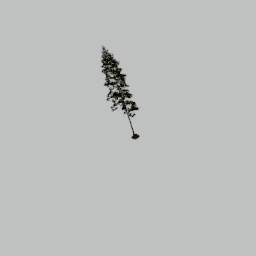
Label: nature